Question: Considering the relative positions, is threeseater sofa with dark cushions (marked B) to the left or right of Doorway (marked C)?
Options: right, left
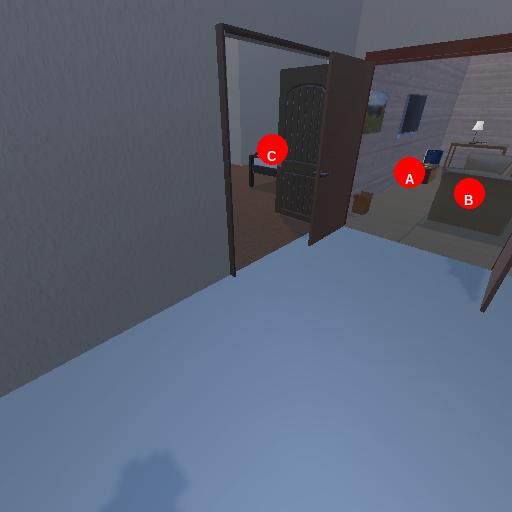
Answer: right